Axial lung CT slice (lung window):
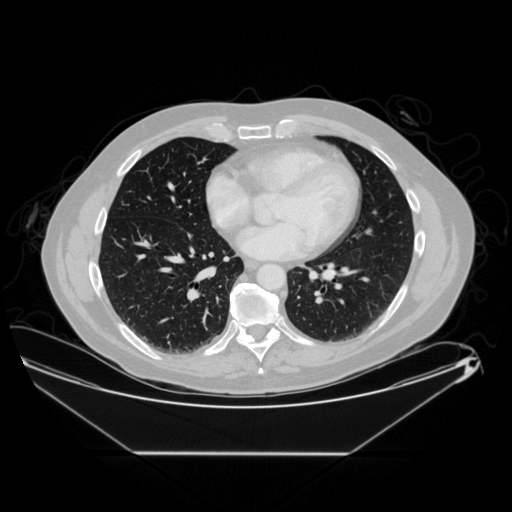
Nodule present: no